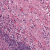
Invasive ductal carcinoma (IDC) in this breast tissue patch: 1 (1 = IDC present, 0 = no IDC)